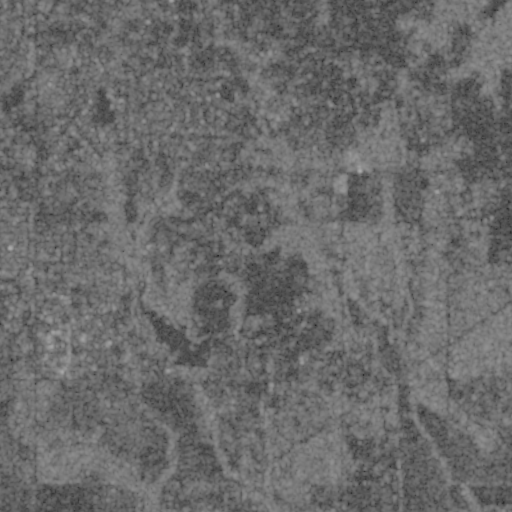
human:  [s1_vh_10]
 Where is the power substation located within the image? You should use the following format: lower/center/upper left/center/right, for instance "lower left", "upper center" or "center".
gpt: The power substation is located in the center right of the image.
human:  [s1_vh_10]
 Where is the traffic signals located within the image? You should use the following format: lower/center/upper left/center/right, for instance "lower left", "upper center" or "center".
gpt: The traffic signals is located in the lower left of the image.
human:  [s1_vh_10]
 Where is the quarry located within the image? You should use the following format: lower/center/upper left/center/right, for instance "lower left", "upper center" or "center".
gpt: There is no quarry in the image.

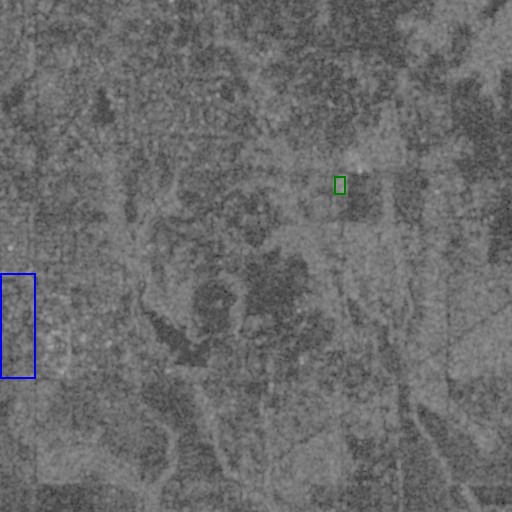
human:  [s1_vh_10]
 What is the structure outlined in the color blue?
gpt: The structure outlined in blue is a park.
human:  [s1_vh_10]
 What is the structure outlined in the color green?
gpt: The structure outlined in green is a power substation.
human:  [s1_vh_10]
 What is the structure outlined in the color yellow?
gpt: There is no yellow outline.